Field crop: maize
Growth stage: 1
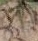
Species: salsola